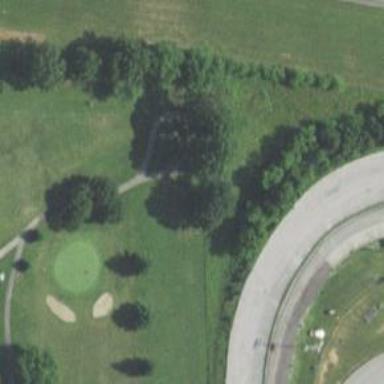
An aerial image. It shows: Service road used as golf cart path.